Question: I have set up a ListView to manage tabs on my app. So users can drag and drop tabs to new instances of the app and reorder tabs. All goes great until I set up a ControlTemplate for the Itens at the ListView.
I used ControlTemplate because when I add a ListView.ItemTemplate directly it won't work (it does not affect the listview item). So before adding a new item I use this:
'''
tab.Template = (ControlTemplate)this.Resources["listViewItemTemplate"];
'''
So the tabs is looking great, but all the functions that used to work (like drag and drop) isn't working anymore. When I remove the ControlTemplate the ListView show only one little string.
This is what is happening

My ListView Code:
'''
<ListView x:Name="TabsListView"
CanDragItems="True"
AllowDrop="True"
DragEnter="TabsListView_DragEnter"
Drop="TabsListView_Drop"
ScrollViewer.VerticalScrollBarVisibility="Disabled
CanReorderItems="True"
DragItemsStarting="TabsListView_DragItemsStarting"
ItemClick="TabsListView_ItemClick" >
'''
I know for sure that the issue isn't on the drag and drop method.
To create a new item I just use Add. Of course I checked every single item inside ControlTemplate to know that it is not blocking anything.
The control template is:
'''
<ControlTemplate x:Key="listViewItemTemplate" >
<ListViewItem>
<Grid Tapped="Grid_Tapped" Width="180" Margin="-12,-12,-12,0">
<TextBlock Text="{Binding Name}" Margin="5,6,0,0"></TextBlock>
</Grid>
</ListViewItem>
</ControlTemplate>
'''
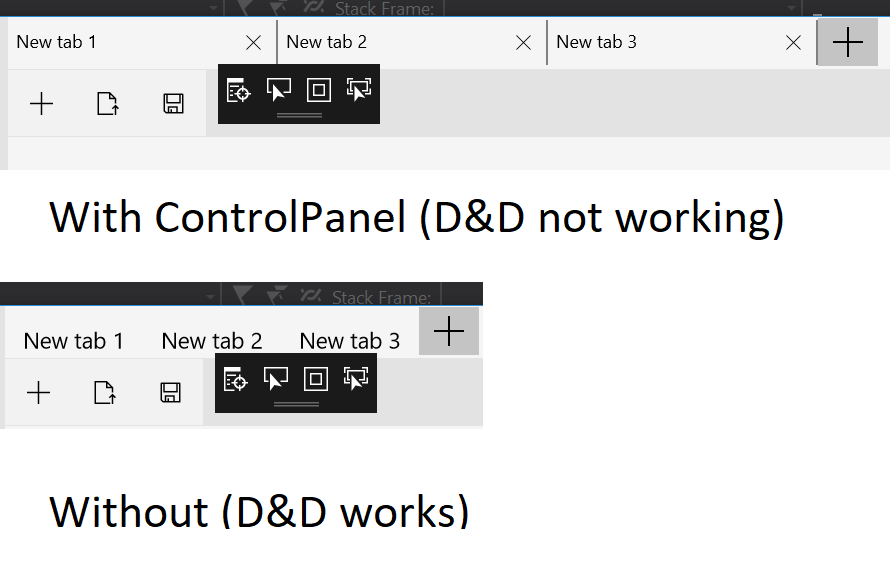
Answer: The reason is that you are using 'ControlTemplate' and embedding a 'ListViewItem' in there. 'ListViewItems' are created automatically by the control to contain the items, and 'ItemTemplate' is a template of the of this container. So it should look like this:
'''
<DataTemplate x:Key="listViewItemTemplate" >
<Grid Tapped="Grid_Tapped" Width="180" Margin="-12,-12,-12,0">
<TextBlock Text="{Binding Name}" Margin="5,6,0,0"></TextBlock>
</Grid>
</ControlTemplate>
<ListView ...
ItemTemplate="{ThemeResource listViewItemTemplate}">
...
</ListView>
'''
Furthermore, if you want to style the 'ListViewItem' (the container), you can create a style with 'TargetType="ListViewItem"' and set it as 'ListView.ItemContainerStyle'.
'''
<Style TargetType="ListViewItem" x:Key="TabListViewItemContainerStyle">
<Setter Property="Template">
<Setter.Value>
<ControlTemplate TargetType="ListViewItem">
<Grid x:Name="ContentBorder">
... some template with ContentPresenter:
<ContentPresenter x:Name="ContentPresenter" ... />
</Grid>
</ControlTemplate>
</Setter.Value>
</Setter>
</Style>
<ListView ...
ItemContainerStyle="{StaticResource TabListViewItemContainerStyle}">
...
</ListView>
'''
You can find the default style in: 'C:\Program Files (x86)\Windows Kits\10\DesignTime\CommonConfiguration\Neutral\UAP\10.0.15063.0\Generic'
## Update
I have checked the code and found the problem. What you are actually doing is adding 'ListViewItems' directly in code:
'''
ListViewItem tab = new ListViewItem();
DataModel model = new DataModel();
model.Name = $"NewTab {counter}";
tab.DataContext = model;
tab.Content = model.ToString();
TabsListView.Items.Add(tab);
'''
Unfortunately this does not work, because when 'ListView' sees an item that is of type 'ListViewItem', it just adds it to the list, but ItemTemplate doesn't apply to it, because that is applied only when the items are not 'UIElement' but rather a custom class. If you use 'DataModel' directly, 'ItemTemplate' will be applied as expected:
'''
DataModel model = new DataModel();
model.Name = $"NewTab {counter}";
TabsListView.Items.Add(model);
'''
'ListView' encounters 'DataModel', knows that just a class not a 'UIElement', so it internally creates a 'ListViewItem', applies 'ItemContainerStyle' to it and then uses the 'ItemTemplate' to create the UI that will be displayed inside the ListViewItem's 'ContentPresenter'. It is better to use this approach as it gives you better decoupling as you don't have to create UI-based classes in the code-behind and you get more control (as you can change both the style of the item as well as the container).